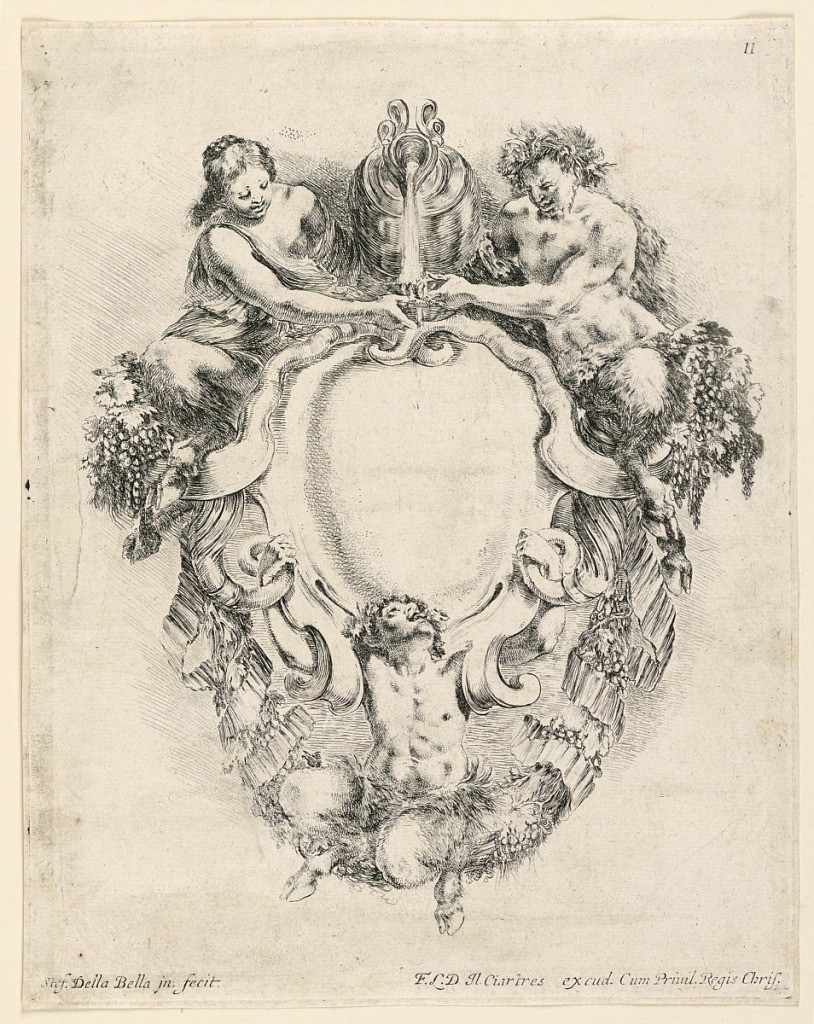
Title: Escutcheon, No 10 from "Raccolta di varii cappriccii et nove inventioni di cartelle et ornamenti"
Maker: Stefano della Bella, Italian, 1610–1664
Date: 1646
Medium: Etching on paper
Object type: Print
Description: No. 11 of the same set as -10, "Raccolta di varii cappriccii," etc.